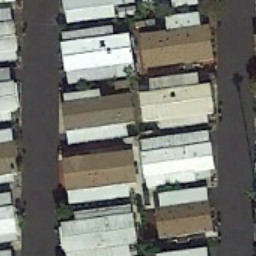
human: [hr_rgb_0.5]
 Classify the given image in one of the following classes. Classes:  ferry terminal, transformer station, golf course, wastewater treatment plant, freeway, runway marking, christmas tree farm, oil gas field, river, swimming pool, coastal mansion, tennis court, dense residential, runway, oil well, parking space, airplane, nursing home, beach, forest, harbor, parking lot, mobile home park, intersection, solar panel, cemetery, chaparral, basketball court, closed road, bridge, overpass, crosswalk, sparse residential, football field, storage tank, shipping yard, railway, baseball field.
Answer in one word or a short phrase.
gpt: mobile home park